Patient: sex F, age 59
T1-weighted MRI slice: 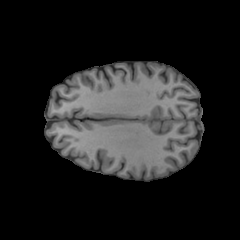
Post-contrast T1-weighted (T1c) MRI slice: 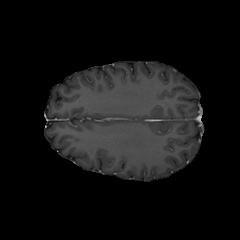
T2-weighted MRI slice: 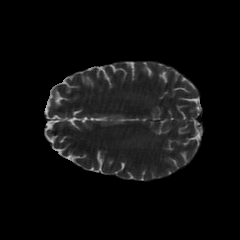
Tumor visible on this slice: no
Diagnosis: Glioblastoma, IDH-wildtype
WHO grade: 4